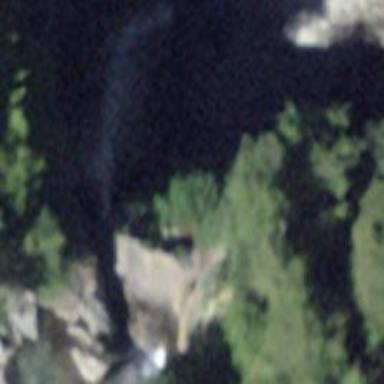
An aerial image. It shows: Beautiful waterfall.